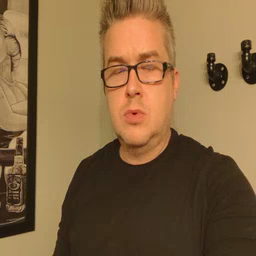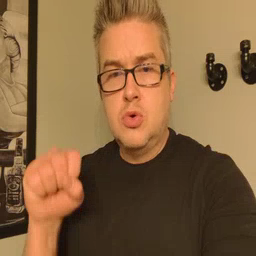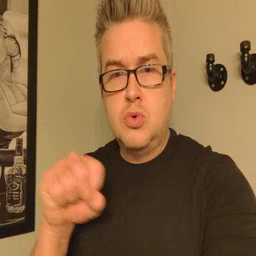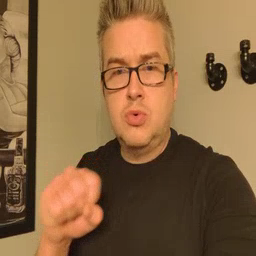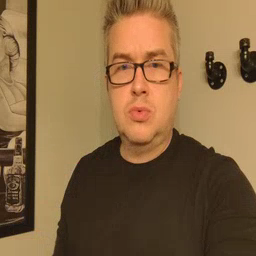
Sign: shoe